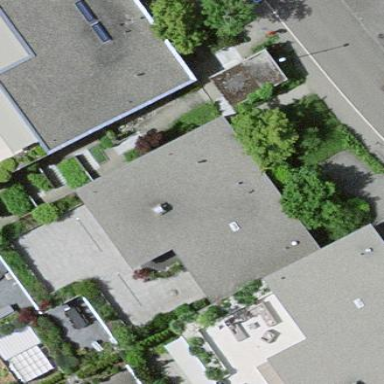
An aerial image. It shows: Terrace building.